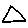
Label: triangle